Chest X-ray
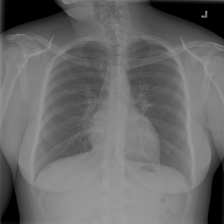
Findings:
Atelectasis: negative
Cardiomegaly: negative
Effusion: negative
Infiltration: negative
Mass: negative
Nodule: negative
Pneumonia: negative
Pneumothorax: negative
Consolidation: negative
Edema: negative
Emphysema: negative
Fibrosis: negative
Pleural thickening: negative
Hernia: negative